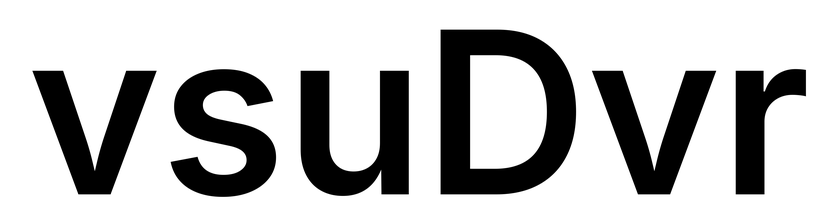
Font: Inter_SemiBold